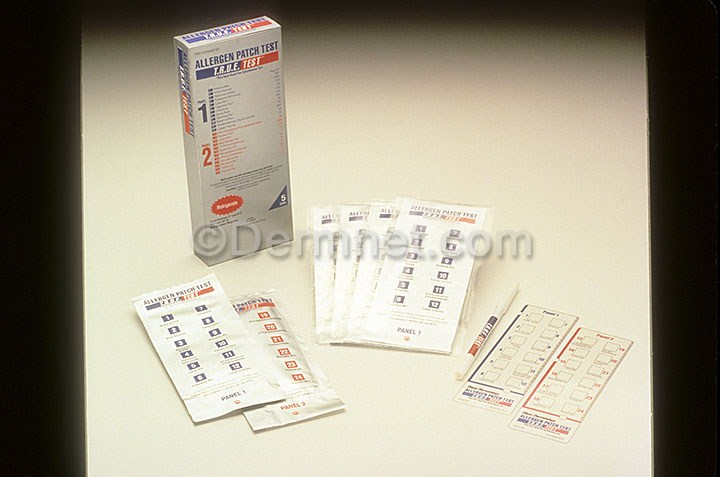
Disease: Poison Ivy Photos and other Contact Dermatitis